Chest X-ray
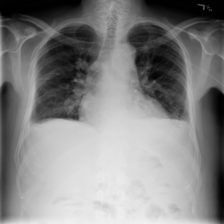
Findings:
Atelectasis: negative
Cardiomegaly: negative
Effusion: negative
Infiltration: negative
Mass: negative
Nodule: negative
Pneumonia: negative
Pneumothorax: negative
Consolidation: negative
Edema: negative
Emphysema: negative
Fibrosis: negative
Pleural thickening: negative
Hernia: negative